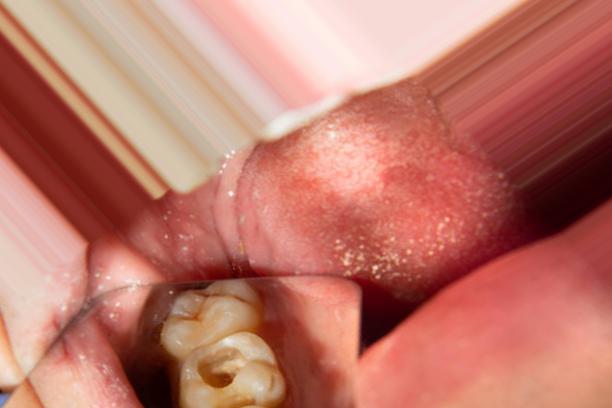
Condition: Caries